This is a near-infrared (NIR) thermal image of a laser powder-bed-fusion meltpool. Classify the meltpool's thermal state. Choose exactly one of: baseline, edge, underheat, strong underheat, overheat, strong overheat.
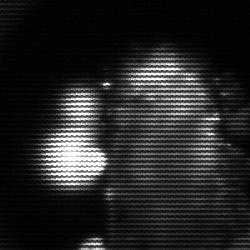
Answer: strong underheat